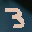
Label: 3